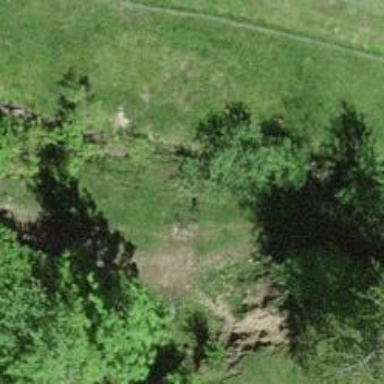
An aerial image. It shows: Culvert tunnel.